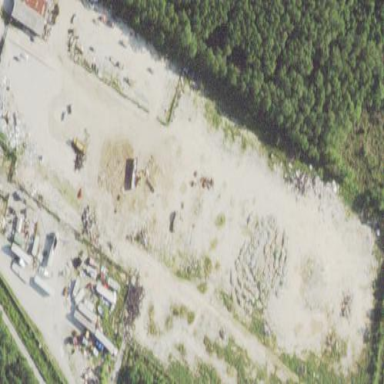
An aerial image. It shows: Scrap yard located in industrial area.